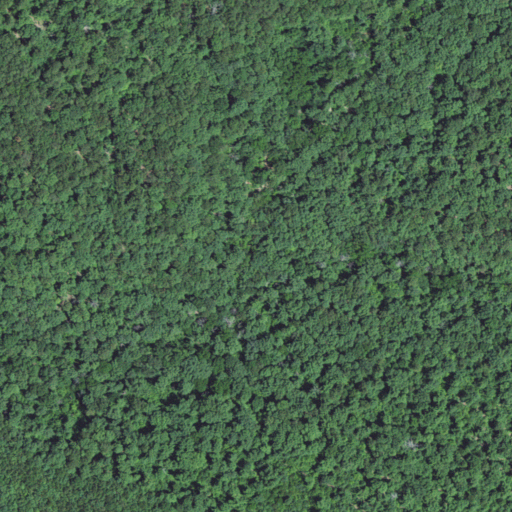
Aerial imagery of valley in Missouri named Coalpit Hollow containing only deciduous forest